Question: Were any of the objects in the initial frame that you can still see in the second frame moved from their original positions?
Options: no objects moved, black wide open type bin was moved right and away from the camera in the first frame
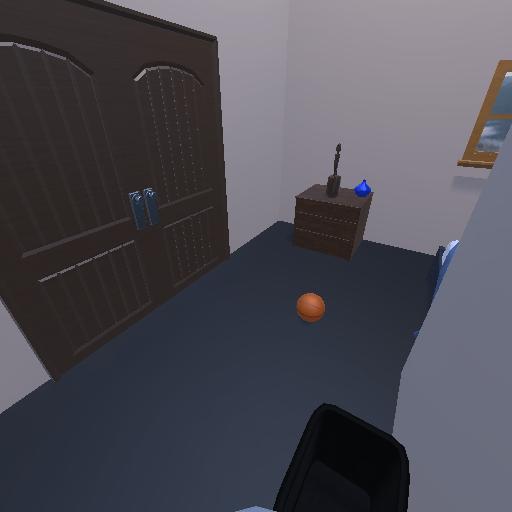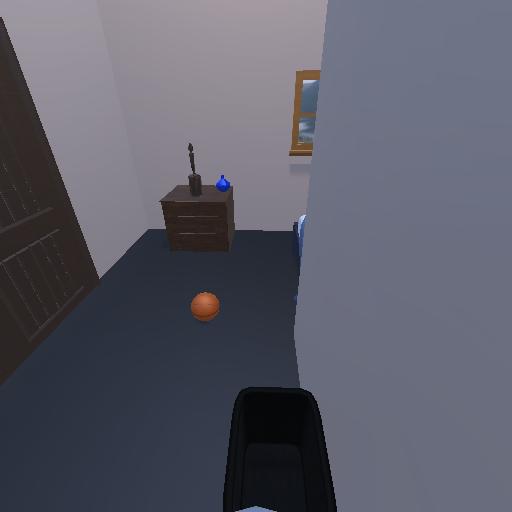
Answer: no objects moved